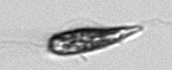
Label: Euglena